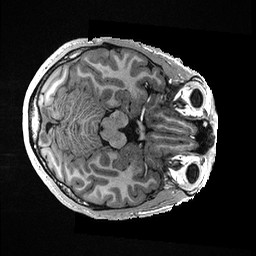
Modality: T1w
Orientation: axial
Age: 27
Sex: male
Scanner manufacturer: ge
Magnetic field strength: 3 T
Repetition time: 0.006952 s
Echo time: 0.00292 s